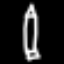
Label: pencil